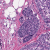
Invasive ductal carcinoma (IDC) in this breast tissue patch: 0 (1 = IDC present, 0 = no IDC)